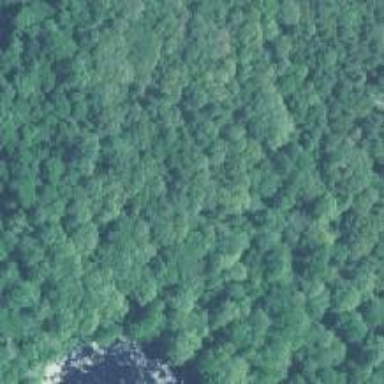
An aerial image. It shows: Mixed woodland with various types of leaves.